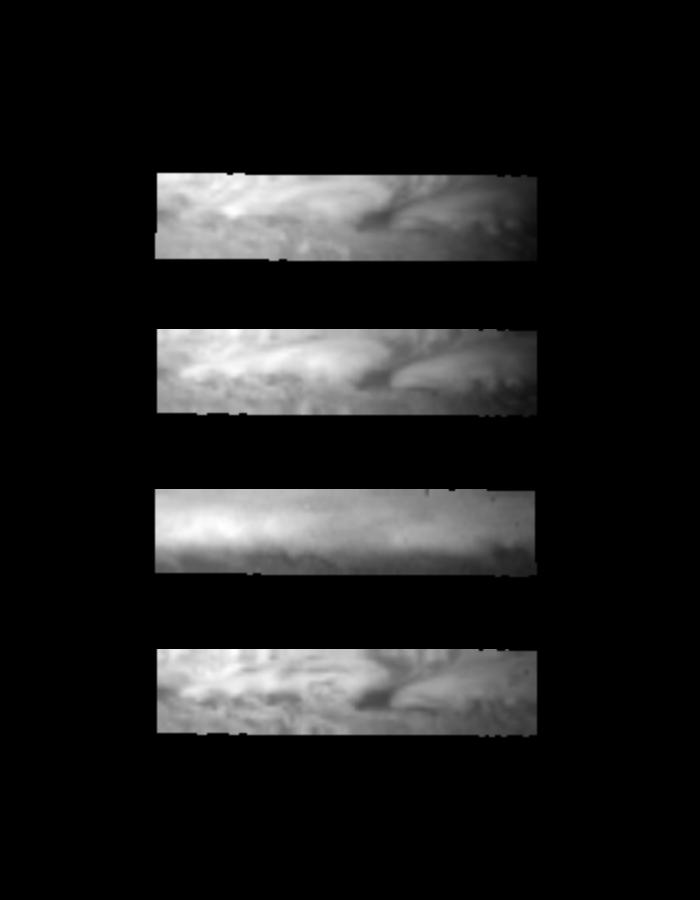
NIMS Views of a Jovian Hot Jupiter, Galileo